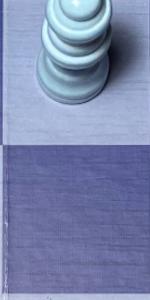
Label: Empty